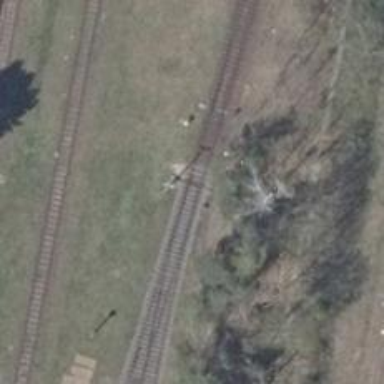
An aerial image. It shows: Railway switch.